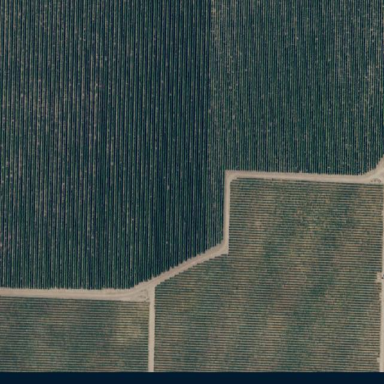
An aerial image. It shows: Vineyard.